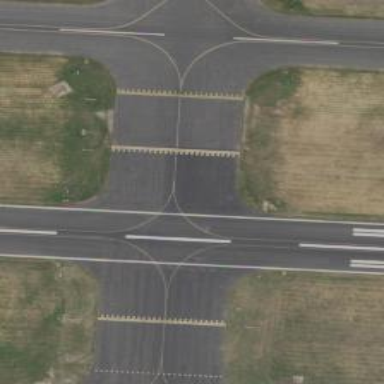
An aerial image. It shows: Image of taxiway at airport.